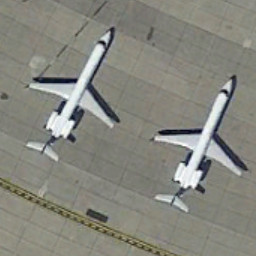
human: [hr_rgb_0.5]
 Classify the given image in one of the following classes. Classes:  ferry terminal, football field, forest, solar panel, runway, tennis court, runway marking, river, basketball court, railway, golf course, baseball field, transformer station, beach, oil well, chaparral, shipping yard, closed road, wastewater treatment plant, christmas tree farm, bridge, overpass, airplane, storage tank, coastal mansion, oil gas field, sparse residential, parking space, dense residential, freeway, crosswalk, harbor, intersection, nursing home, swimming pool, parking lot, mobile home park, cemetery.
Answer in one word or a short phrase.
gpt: airplane